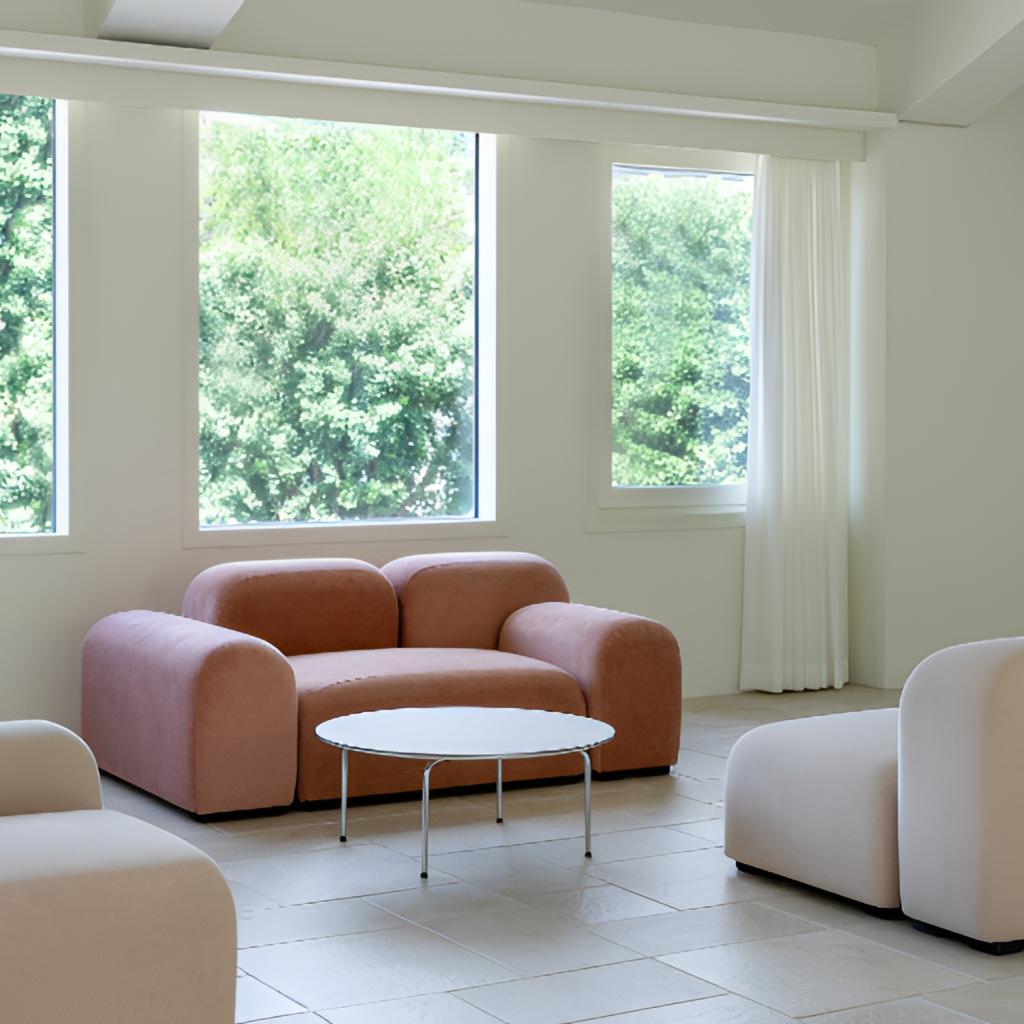
living room, pink velvet armchair, paint wallpaper, with solid pattern, tile flooring, with large square pattern, minimalist